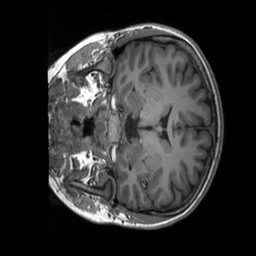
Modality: T1w
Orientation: coronal
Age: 21
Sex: female
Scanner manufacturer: siemens
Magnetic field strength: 3 T
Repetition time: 2.3 s
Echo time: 0.00232 s